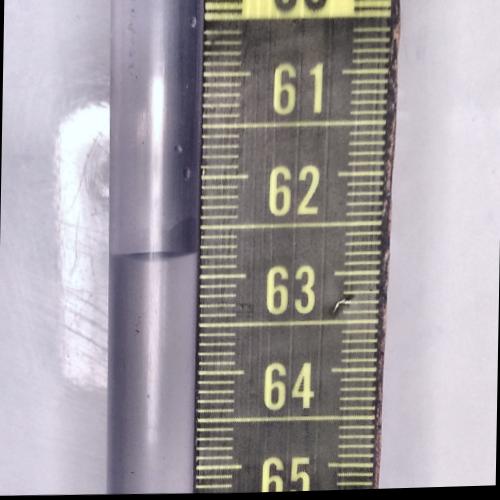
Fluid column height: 62.8 cm